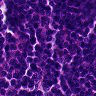
Metastatic tissue present: no